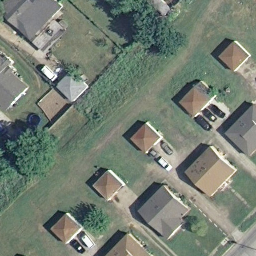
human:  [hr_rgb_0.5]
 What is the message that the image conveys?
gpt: medium residential